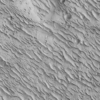
Label: not_dusty